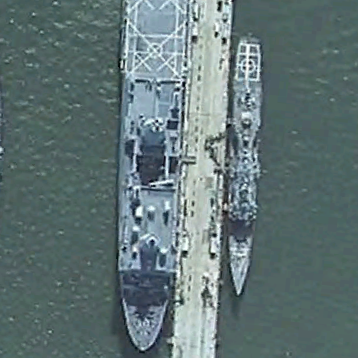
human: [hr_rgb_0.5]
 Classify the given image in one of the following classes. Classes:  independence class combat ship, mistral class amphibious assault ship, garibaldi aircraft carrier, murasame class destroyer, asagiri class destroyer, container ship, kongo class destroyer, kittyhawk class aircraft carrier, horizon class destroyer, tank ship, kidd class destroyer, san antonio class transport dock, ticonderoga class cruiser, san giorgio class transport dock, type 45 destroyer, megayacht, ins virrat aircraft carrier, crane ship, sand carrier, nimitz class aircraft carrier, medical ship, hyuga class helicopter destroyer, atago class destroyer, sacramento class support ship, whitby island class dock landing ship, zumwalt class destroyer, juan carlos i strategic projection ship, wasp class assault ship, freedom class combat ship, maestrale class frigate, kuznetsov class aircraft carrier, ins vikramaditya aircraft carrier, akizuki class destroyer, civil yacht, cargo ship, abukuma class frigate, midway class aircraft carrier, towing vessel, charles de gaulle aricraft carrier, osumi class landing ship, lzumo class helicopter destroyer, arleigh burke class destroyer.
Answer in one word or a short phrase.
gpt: San Antonio class transport dock